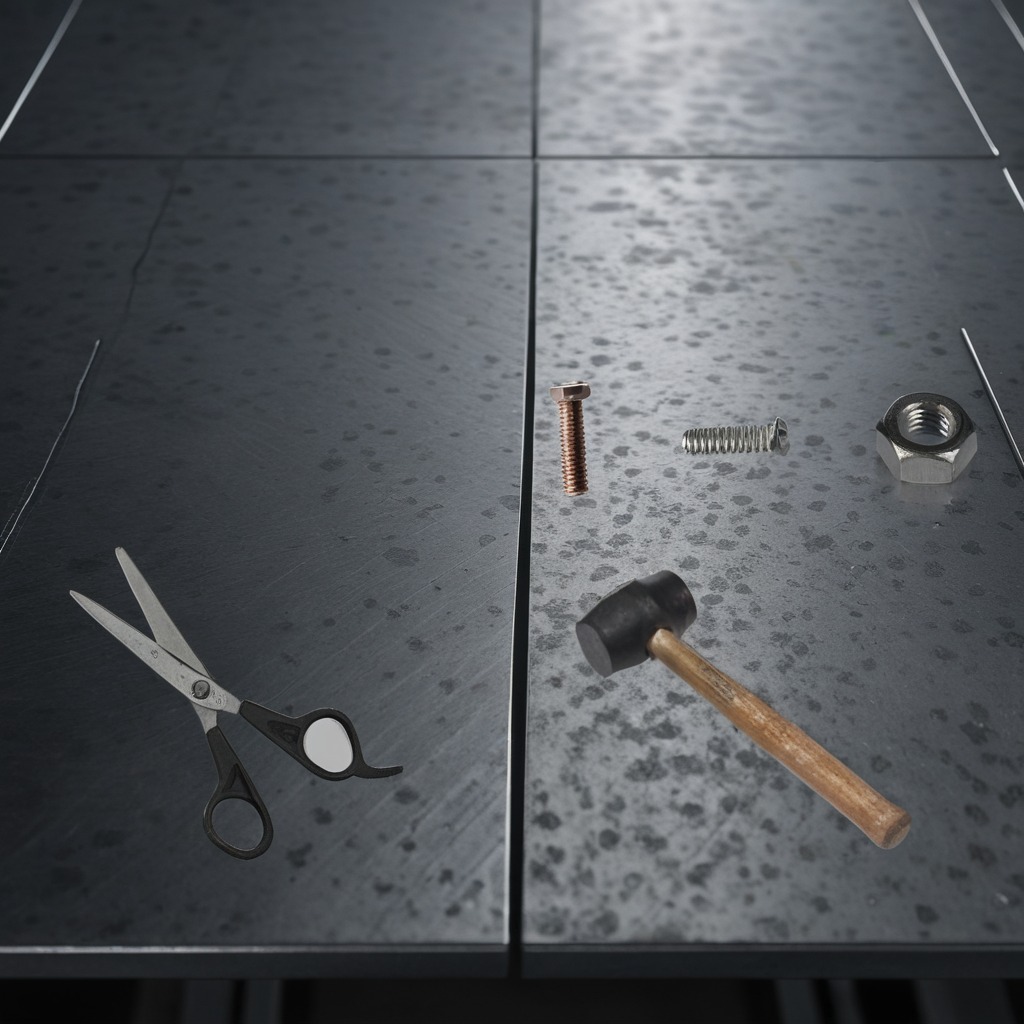
A metal machine screw, a hammer, a coiled metal spring, a metal nut, and a pair of scissors are lying on the cold steel table in a mining workshop.